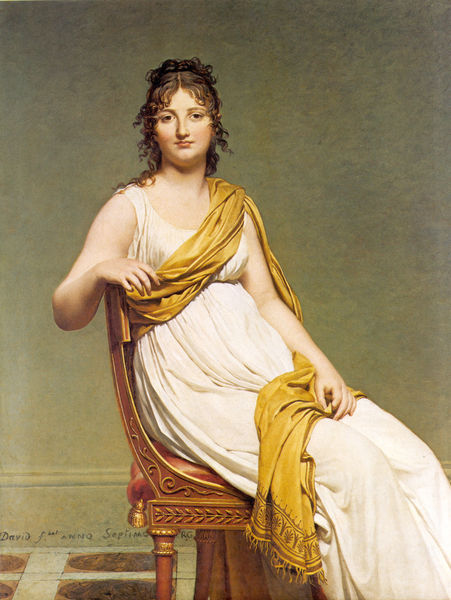
Titel: Portrait de Madame de Verninac, Madame de Verninac, geb. Henriette Delacroix, Schwester von Eugène Delacroix
Künstler: Jacques Louis David
Standort: Paris
Institution: Musée du Louvre
Schlagwörter: dunkel, gemälde, hand, haut, nackt, weiß, gelb, grün, sitzen, braun, brust, busen, elegant, frankreich, frau, frisur, haar, kleid, mund, nase, raum, stuhl, zimmer, blick, dame, rot, schal, tuch, beige, wand, arm, arme, augen, falten, gesicht, inkarnat, mensch, bildnis, hals, innenraum, portrait, porträt, boden, fransen, gewand, gold, haare, pose, sitzend, stickerei, stoff, adel, klassizismus, person, borte, frontal, locke, locken, schulter, schärpe, schleppe, schrift, lehne, sitz, pflaster, französisch, chair, cushion, folds, fringe, hands, napoleon, pillow, red, white, women, aristocracy, bench, dick, dress, einfach, face, female, formal, france, gray, green, hair, interior, lady, nose, old, painting, polster, robe, room, seated, sit, sitting, wall, woman, yellow, sitzt, verzierung, draperie, decorative, gown, picture, brown, floor, teint, stola, antike, geld, jugend, schönheit, schlicht, fliesen, fliese, tracht, sthul, sad, stuhlbeine, antik, götter, classic, classical, greek, roman, skin, stone, toga, griechisch, girl, head, orange, seated woman, young, griechenland, kurzärmelig, antikisierend, drapes, eyes, sash, bommel, light, empire, david, josephine, gilt, shawl, jacques-louis david, klassik, brow, chin, mouth, realism, realist, scarf, silk, french, curls, smile, lean, leaning, eleganz, kaiserin, rope, virgin, ingres, anmutig, römisch, klassisch, drapery, marble, italy, klassizistisch, human, royal, ancient, arms, brown hair, neck, renaissance, rome, grichisch, beauty, signature, large, borten, eye, cloth, finger, fingers, antiquity, classicism, god, goddess, beautiful, calm, lip, lips, long, pearl, shoulders, stare, canvas, paint, jean, cheek, staring, ribbons, neoclassical, empirekleid, clothing, pedestal, round, neoclassicism, realistic, latin, fußleiste, big, greece, tiles, posed, embroidery, tile, date, lous, wealthy, relaxed, wodd, hari, fat, eyelashes, indoor, all'ntica, clasisicm, deshabille, empire waist, empire waste, nepolianic, recamiere, young woman, romanesque, white dress, tassle, soft, ocken, 19th century, athena, marmor, brunette, brest, curly hair, weiß gelb, curly, classicist, louis, tunic, recamier, neoclassicist, ringlet, ringlets, jacques, jacques-louis, dres, peplos, mouts, cotton, feminine, grecian, chiton, portarait, tile floor, yellow scarf, jaques louis david, posing, crown molding, hairstyles, gold hair renaissance david anno septimo, old chair scarf toga woman curly hair, greek revival, stale, 1807, ocra, whith, scharft, fringed, center part, goldschärpe, septimo, vejo um sentimento de tristeza através do olhar, tristeza, angustia, roupa, rosto